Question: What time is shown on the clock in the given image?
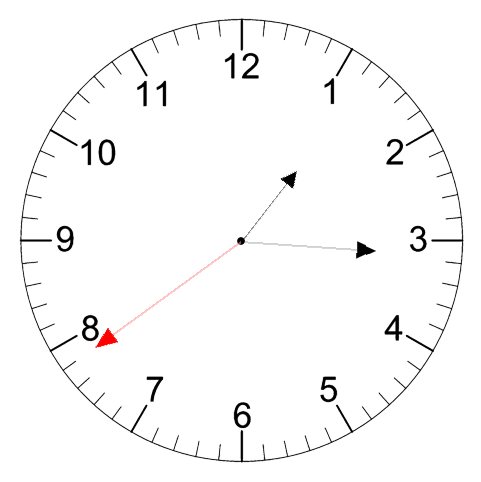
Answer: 01:15:39